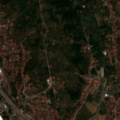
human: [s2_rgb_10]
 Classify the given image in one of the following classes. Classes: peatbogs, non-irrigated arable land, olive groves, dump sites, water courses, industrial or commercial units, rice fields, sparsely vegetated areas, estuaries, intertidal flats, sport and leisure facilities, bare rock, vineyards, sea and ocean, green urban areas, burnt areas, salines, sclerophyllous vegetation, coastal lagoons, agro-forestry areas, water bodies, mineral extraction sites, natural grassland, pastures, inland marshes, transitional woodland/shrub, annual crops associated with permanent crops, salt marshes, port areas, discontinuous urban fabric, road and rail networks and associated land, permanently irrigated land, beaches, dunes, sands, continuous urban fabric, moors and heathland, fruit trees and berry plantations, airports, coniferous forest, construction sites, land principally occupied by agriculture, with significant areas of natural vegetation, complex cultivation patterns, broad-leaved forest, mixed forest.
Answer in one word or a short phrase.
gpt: discontinuous urban fabric, industrial or commercial units, complex cultivation patterns, transitional woodland/shrub